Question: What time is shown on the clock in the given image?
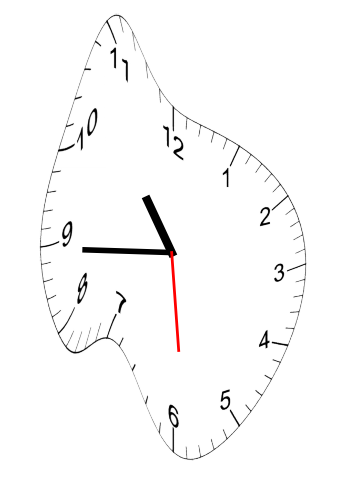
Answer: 10:44:29